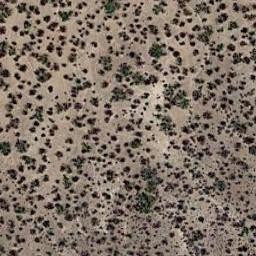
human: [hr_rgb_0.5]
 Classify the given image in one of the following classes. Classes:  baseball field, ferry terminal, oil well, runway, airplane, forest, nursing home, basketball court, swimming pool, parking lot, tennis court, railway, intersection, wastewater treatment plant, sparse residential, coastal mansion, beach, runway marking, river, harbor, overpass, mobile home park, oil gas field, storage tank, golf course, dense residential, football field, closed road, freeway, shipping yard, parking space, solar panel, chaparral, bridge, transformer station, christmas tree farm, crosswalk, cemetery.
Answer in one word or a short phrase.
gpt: chaparral